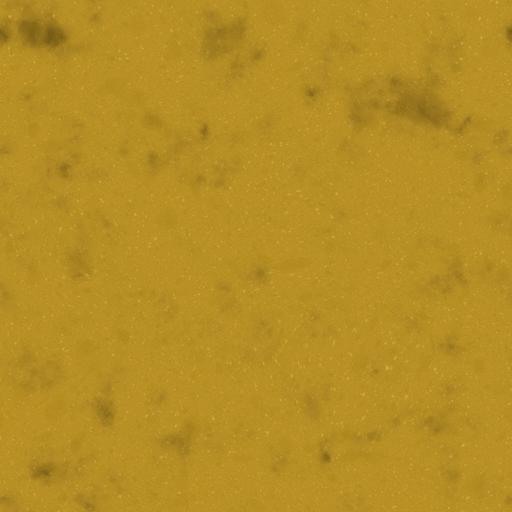
Tags: sponge yellow